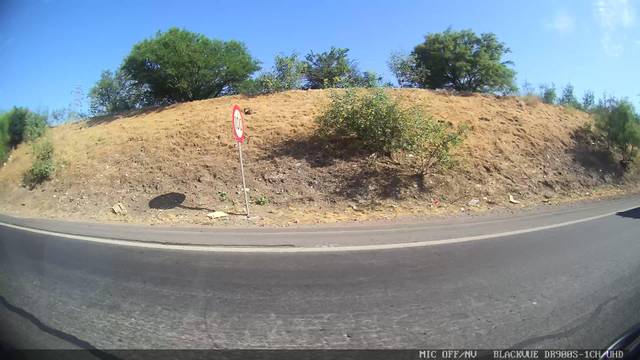
Region: Chile
Coordinates: -33.481, -70.704